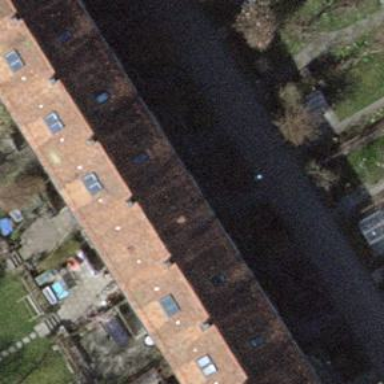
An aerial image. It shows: Beige house with gabled roof made of roof tiles in orangered color. The roof is oriented across the building.